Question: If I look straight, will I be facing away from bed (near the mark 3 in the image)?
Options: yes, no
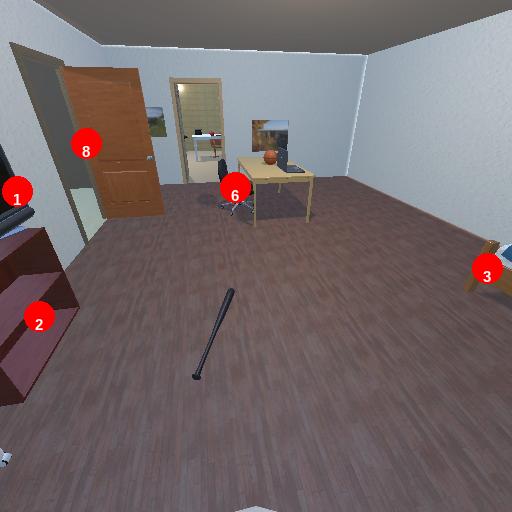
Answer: yes